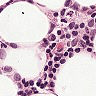
Metastatic tissue present: no